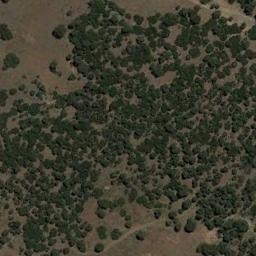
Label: chaparral